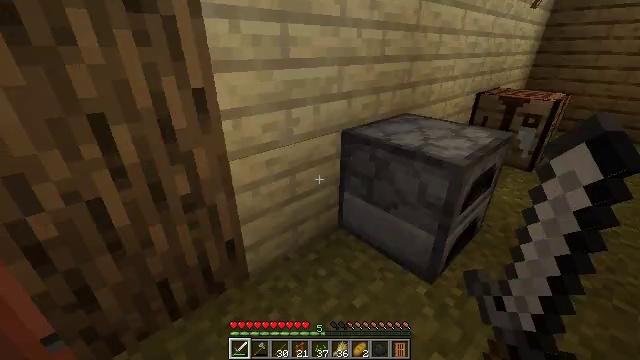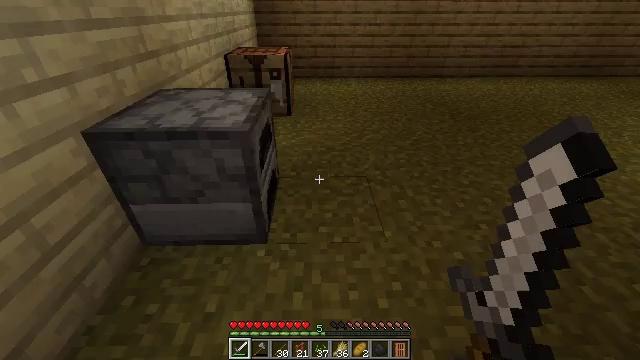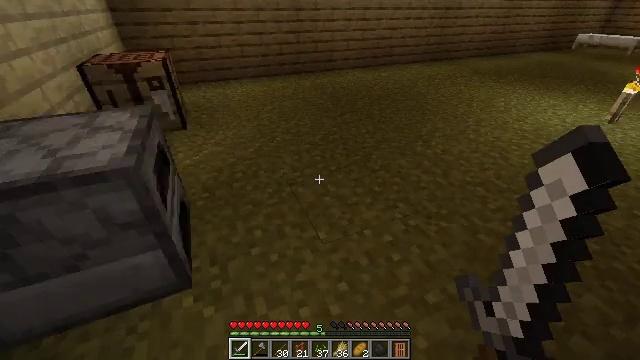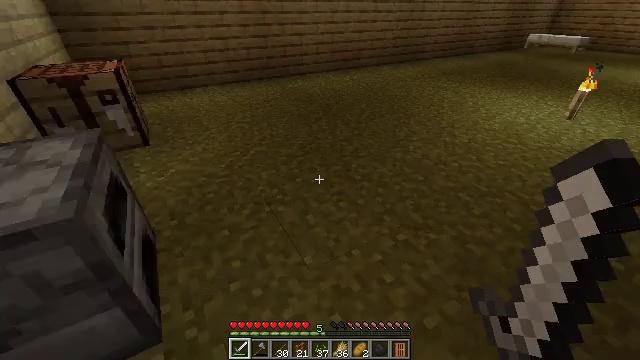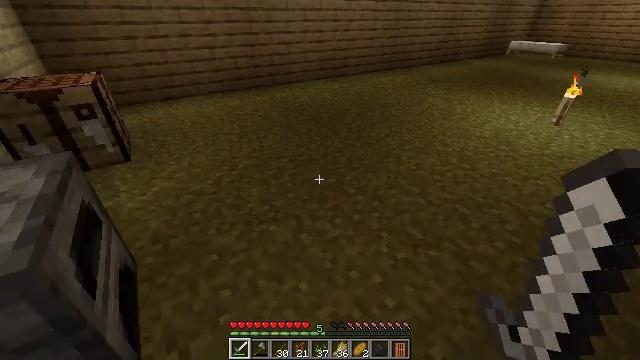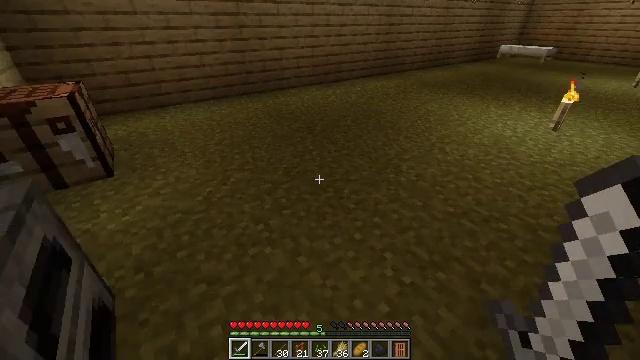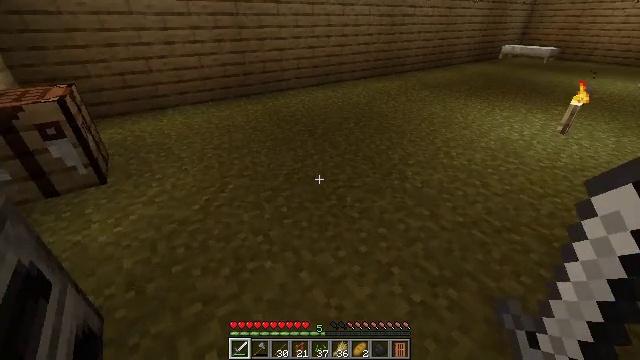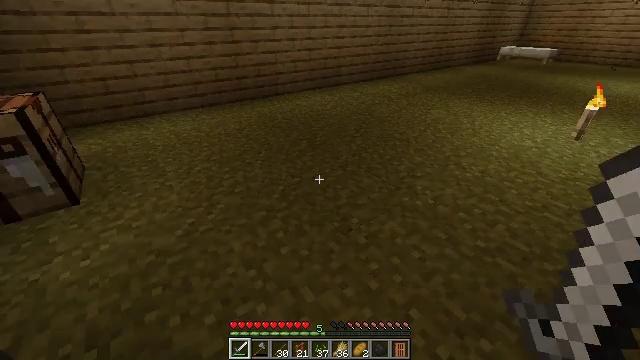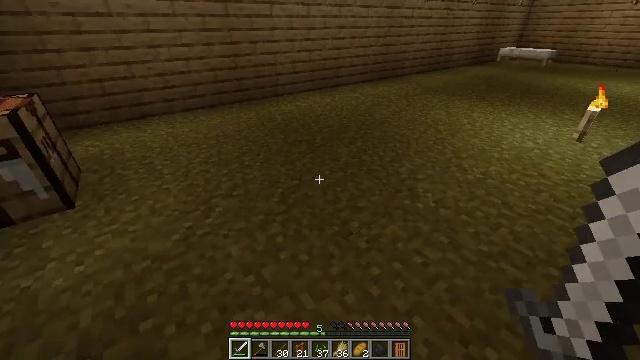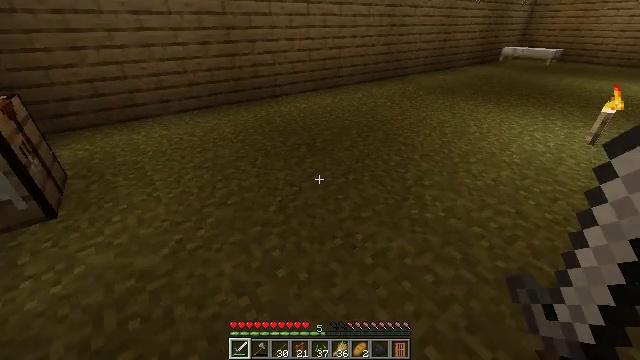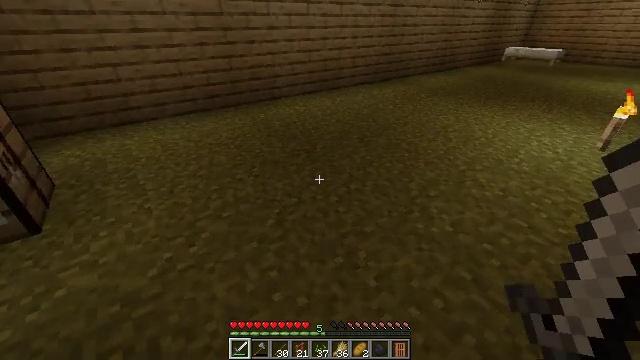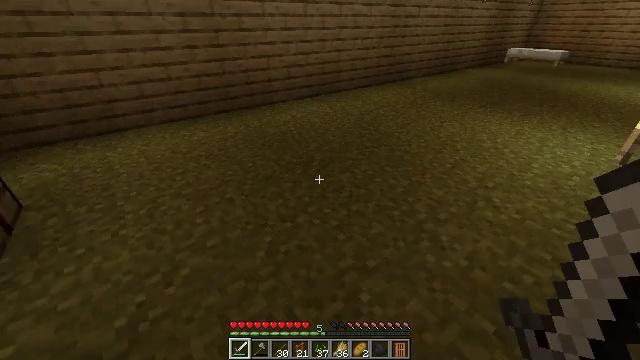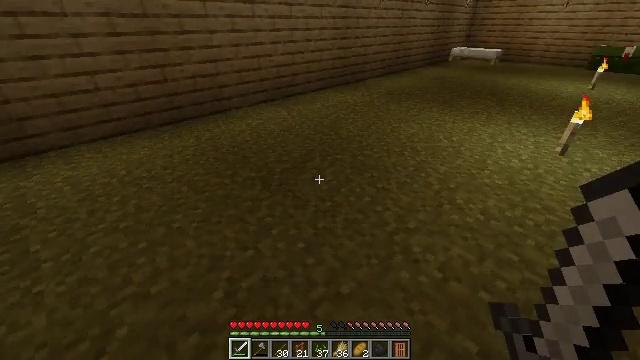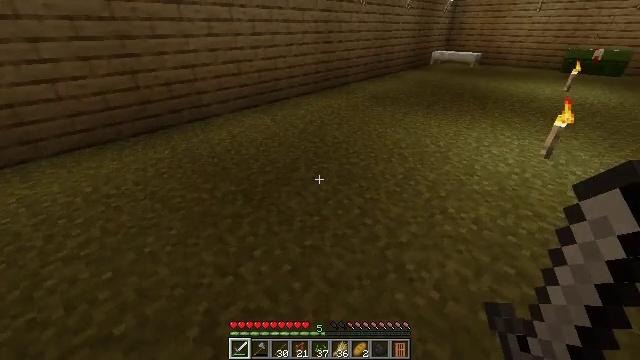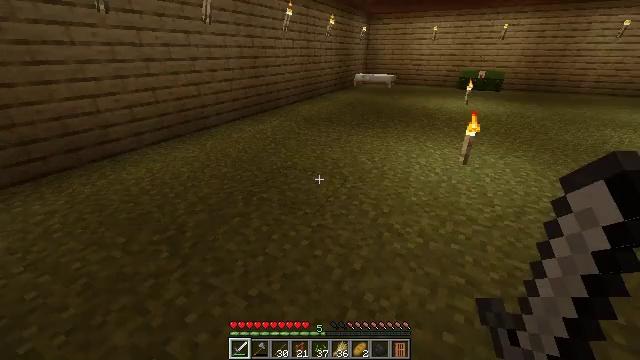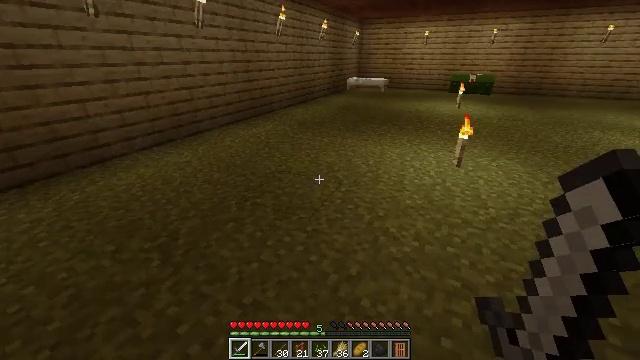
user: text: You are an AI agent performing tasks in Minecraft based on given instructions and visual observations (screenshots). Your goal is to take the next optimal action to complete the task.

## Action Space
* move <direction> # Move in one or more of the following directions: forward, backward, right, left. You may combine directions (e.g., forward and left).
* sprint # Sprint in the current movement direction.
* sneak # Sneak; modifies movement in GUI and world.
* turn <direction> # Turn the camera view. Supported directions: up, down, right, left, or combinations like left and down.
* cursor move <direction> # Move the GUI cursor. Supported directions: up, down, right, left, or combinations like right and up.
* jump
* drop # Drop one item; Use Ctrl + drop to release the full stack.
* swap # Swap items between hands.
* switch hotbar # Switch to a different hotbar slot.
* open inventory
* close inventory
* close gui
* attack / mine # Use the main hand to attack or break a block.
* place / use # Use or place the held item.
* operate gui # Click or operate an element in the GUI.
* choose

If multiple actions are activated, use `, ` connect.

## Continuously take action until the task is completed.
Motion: motion action
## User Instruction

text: Break the acacia fence to collect it.
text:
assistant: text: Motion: move forward, turn right and down
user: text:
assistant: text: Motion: move forward, turn right
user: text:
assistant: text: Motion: move forward, turn right
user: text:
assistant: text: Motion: move forward, turn right and up
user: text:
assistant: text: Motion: move forward, turn right
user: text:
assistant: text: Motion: move forward
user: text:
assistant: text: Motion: move forward
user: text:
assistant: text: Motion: move forward
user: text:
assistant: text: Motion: move forward
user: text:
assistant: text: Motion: move forward
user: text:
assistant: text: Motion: move forward
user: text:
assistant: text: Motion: move forward, turn right
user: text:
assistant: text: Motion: move forward, turn right
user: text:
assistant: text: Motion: move forward, turn right and up
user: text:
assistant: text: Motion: move forward, turn right
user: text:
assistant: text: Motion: move forward, turn right and up
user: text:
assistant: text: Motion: move forward
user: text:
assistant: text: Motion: move forward, turn right
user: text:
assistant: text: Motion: move forward
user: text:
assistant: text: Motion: move forward
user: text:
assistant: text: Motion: move forward
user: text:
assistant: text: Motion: move forward
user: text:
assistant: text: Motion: move forward
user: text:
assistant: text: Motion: move forward
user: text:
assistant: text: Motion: move forward
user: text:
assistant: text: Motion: move forward, turn right and up
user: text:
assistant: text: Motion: move forward, turn right and up
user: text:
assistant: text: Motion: move forward
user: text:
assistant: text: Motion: move forward
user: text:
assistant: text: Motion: move forward